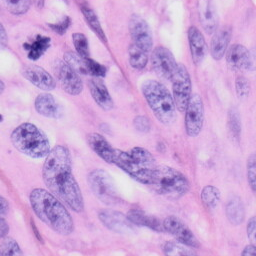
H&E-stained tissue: Skin